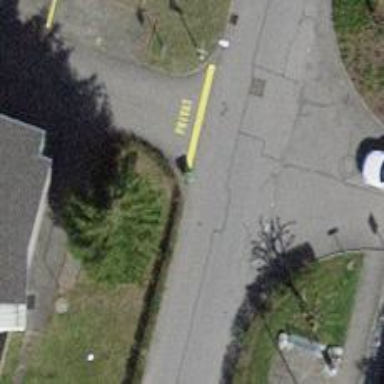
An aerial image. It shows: Paved driveway serving as service road.